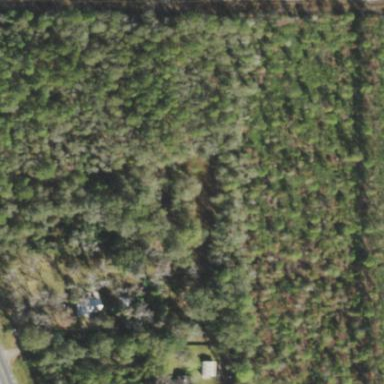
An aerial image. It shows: Mixed leaf woodland.